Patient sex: M
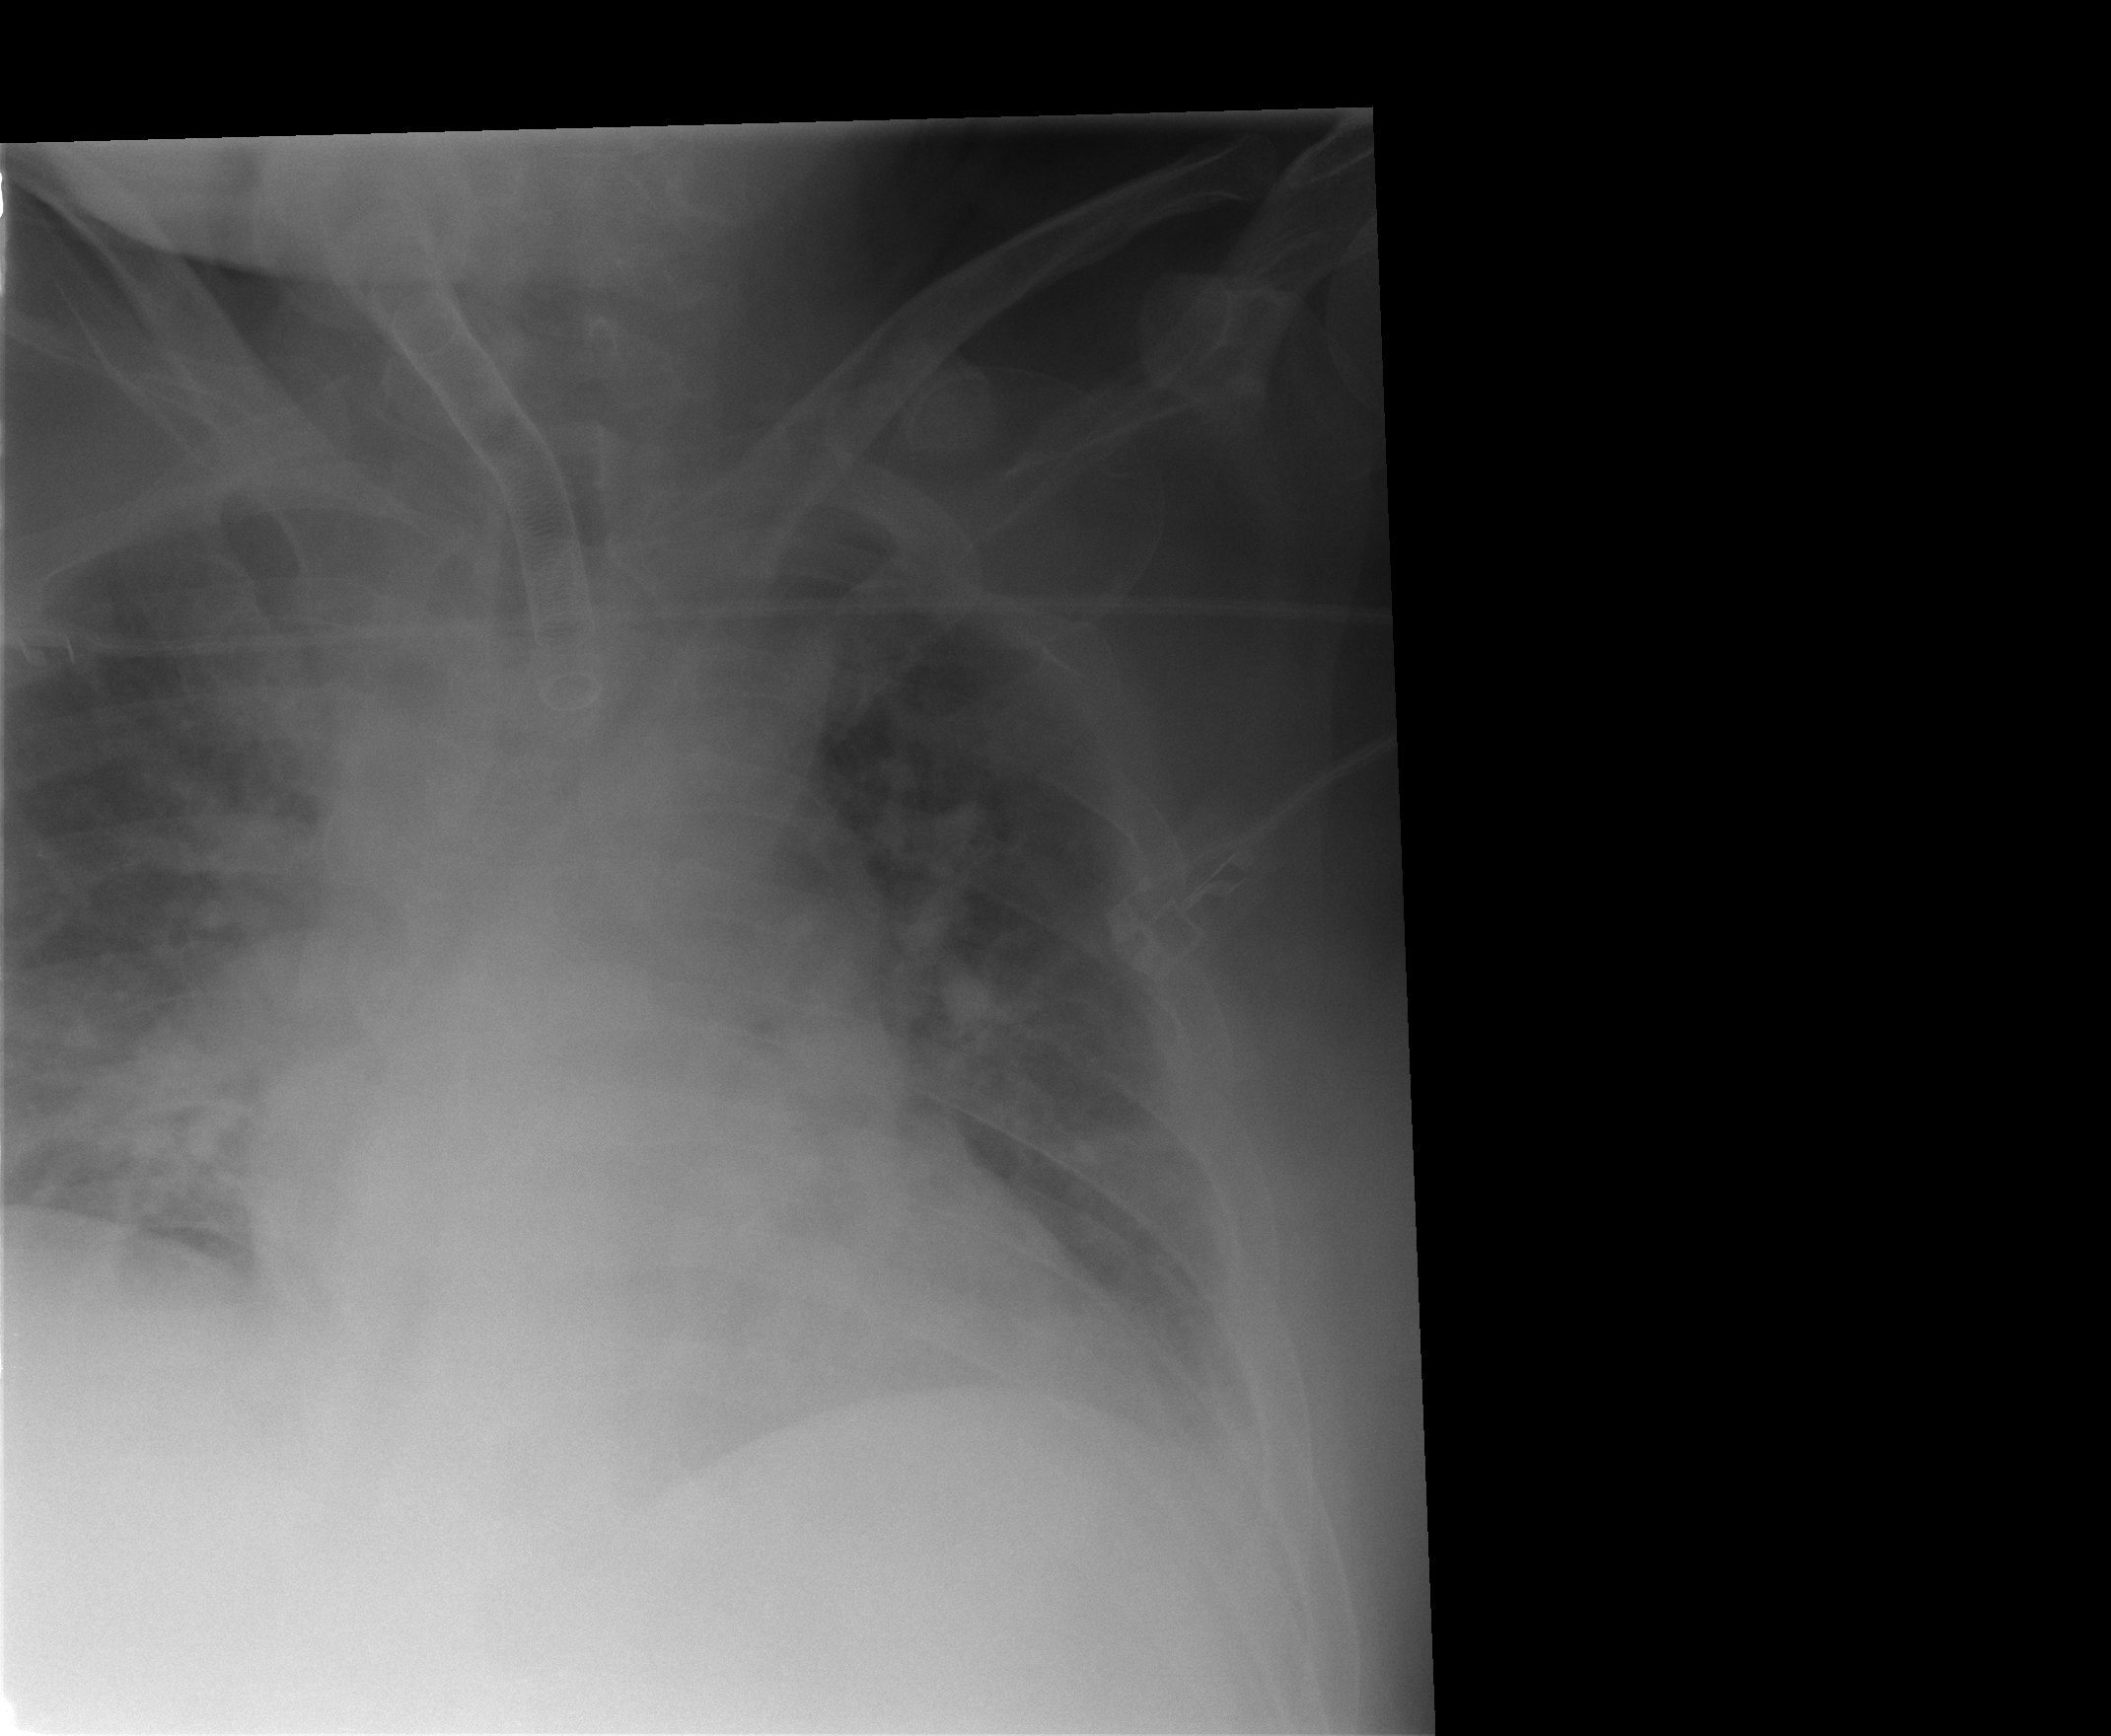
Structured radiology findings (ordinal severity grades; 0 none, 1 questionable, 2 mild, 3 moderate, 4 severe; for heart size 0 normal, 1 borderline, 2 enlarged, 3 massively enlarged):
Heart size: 2
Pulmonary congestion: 3
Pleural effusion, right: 0
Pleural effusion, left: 2
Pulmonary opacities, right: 2
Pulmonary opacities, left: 2
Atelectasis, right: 2
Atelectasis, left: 2